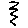
Label: zigzag